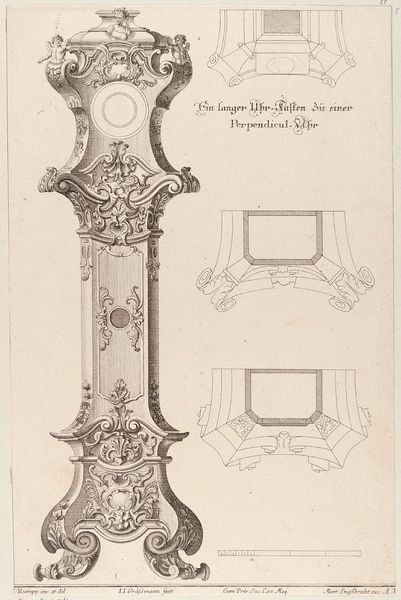
Titel: Grund- und Aufriss einer Standuhr
Künstler: Martin Engelbrecht
Standort: Hamburg
Institution: Museum für Kunst und Gewerbe Hamburg
Schlagwörter: geschwungen, säule, barock, rokoko, grafik, graphik, ornamente, uhr, fotografie, photographie, druckgraphik, druckgrafik, stich, kunstgewerbe, standuhr, schnörkel, laubwerk, blattwerk, kupferstich, kunsthandwerk, pendeluhr, rocaille, hausrat, bandelwerk, barocl, zeitmessung, reproduktionen, industriedesign, druckerzeugnisse, möbel, ornamentstich, vorlageblätter, uhrkasten, rotaille